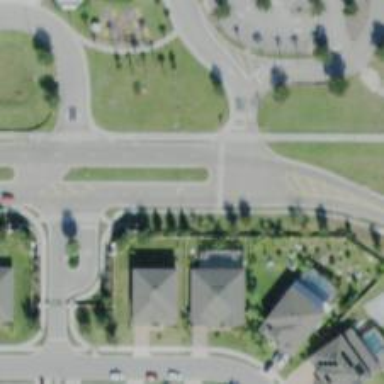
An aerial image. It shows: Unclassified road with sidewalk on the left.